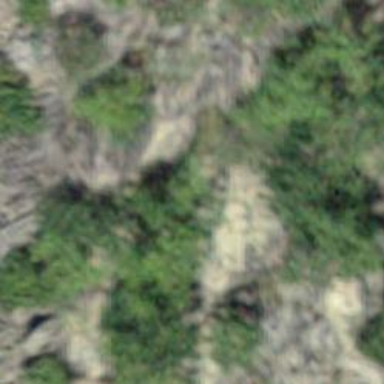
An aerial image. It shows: Forest area.